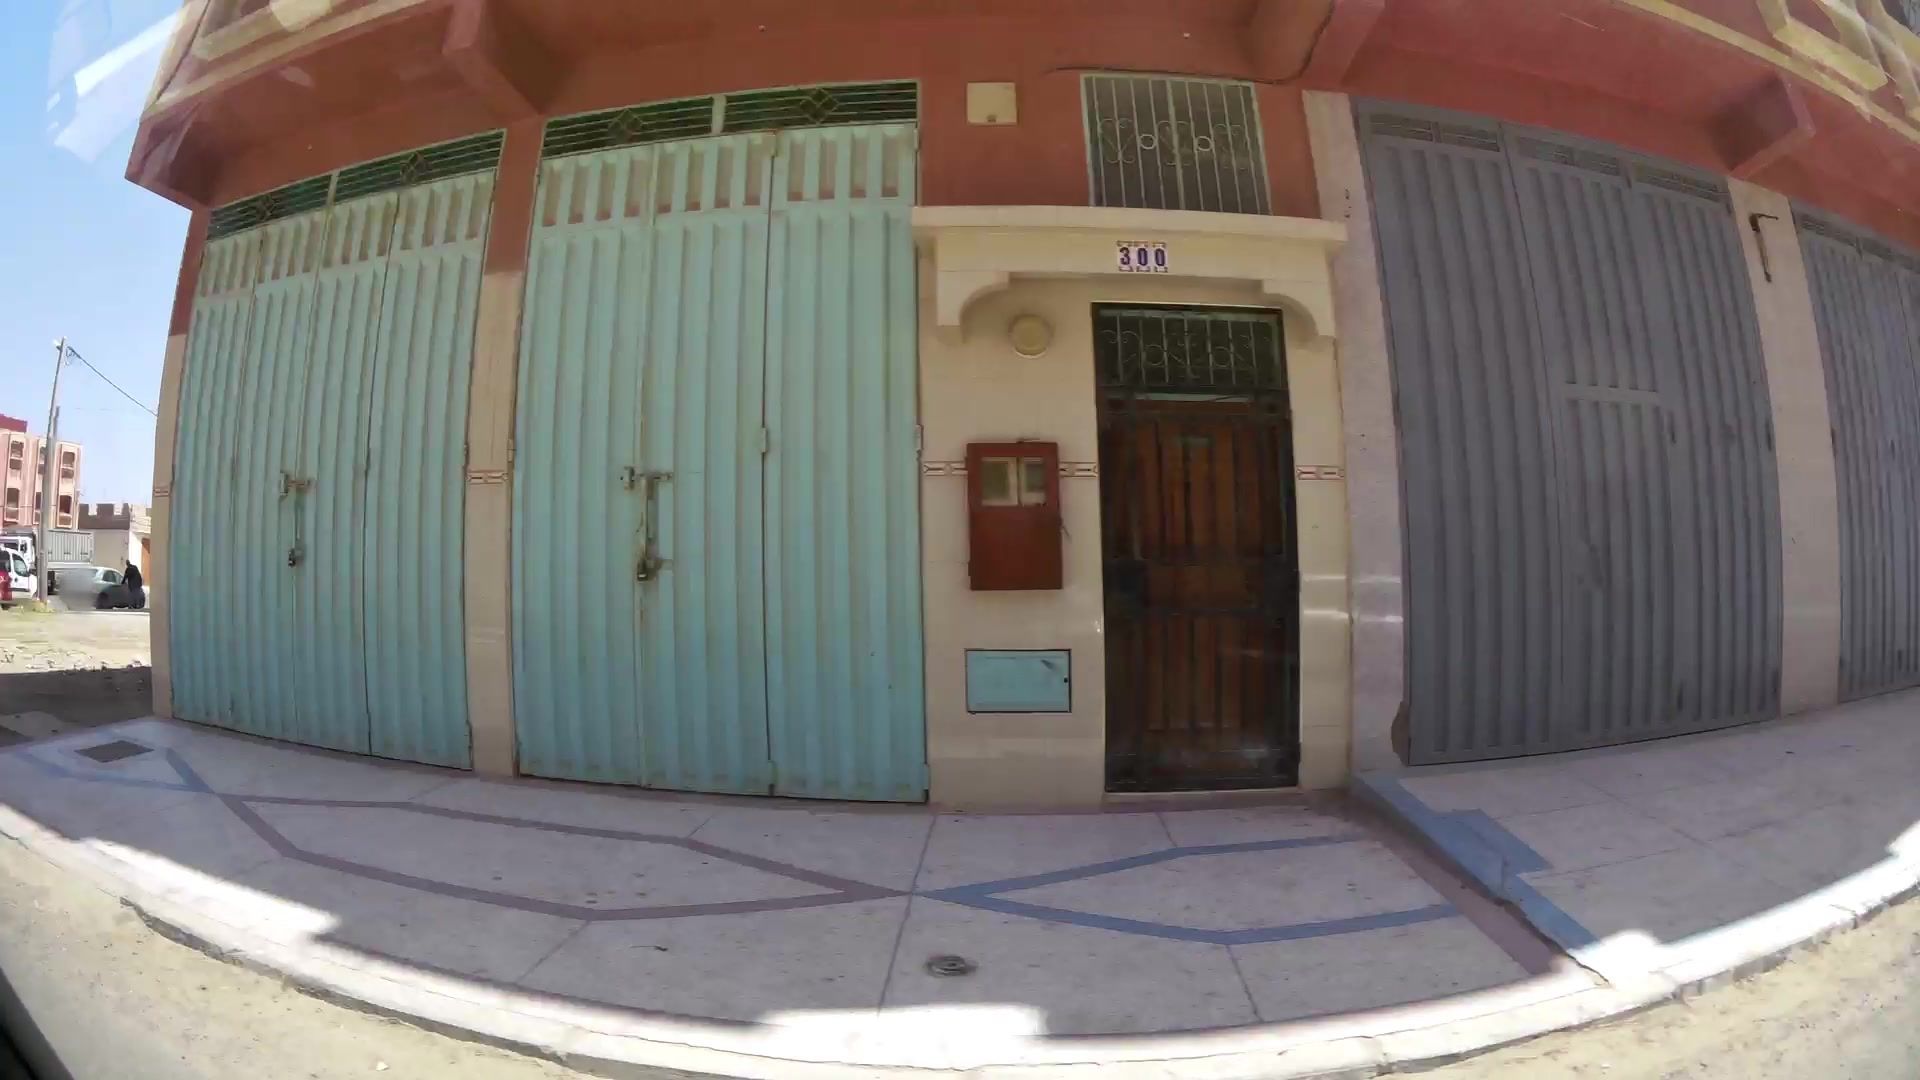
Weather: snowy
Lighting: day
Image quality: good
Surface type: walking surface
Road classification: residential
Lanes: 2.0
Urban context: urban centre
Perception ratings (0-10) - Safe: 0.46, Lively: 5.39, Beautiful: 6.22, Boring: 5.61, Depressing: 6.07, Wealthy: 0.75